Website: bh-photo
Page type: customer-info-address
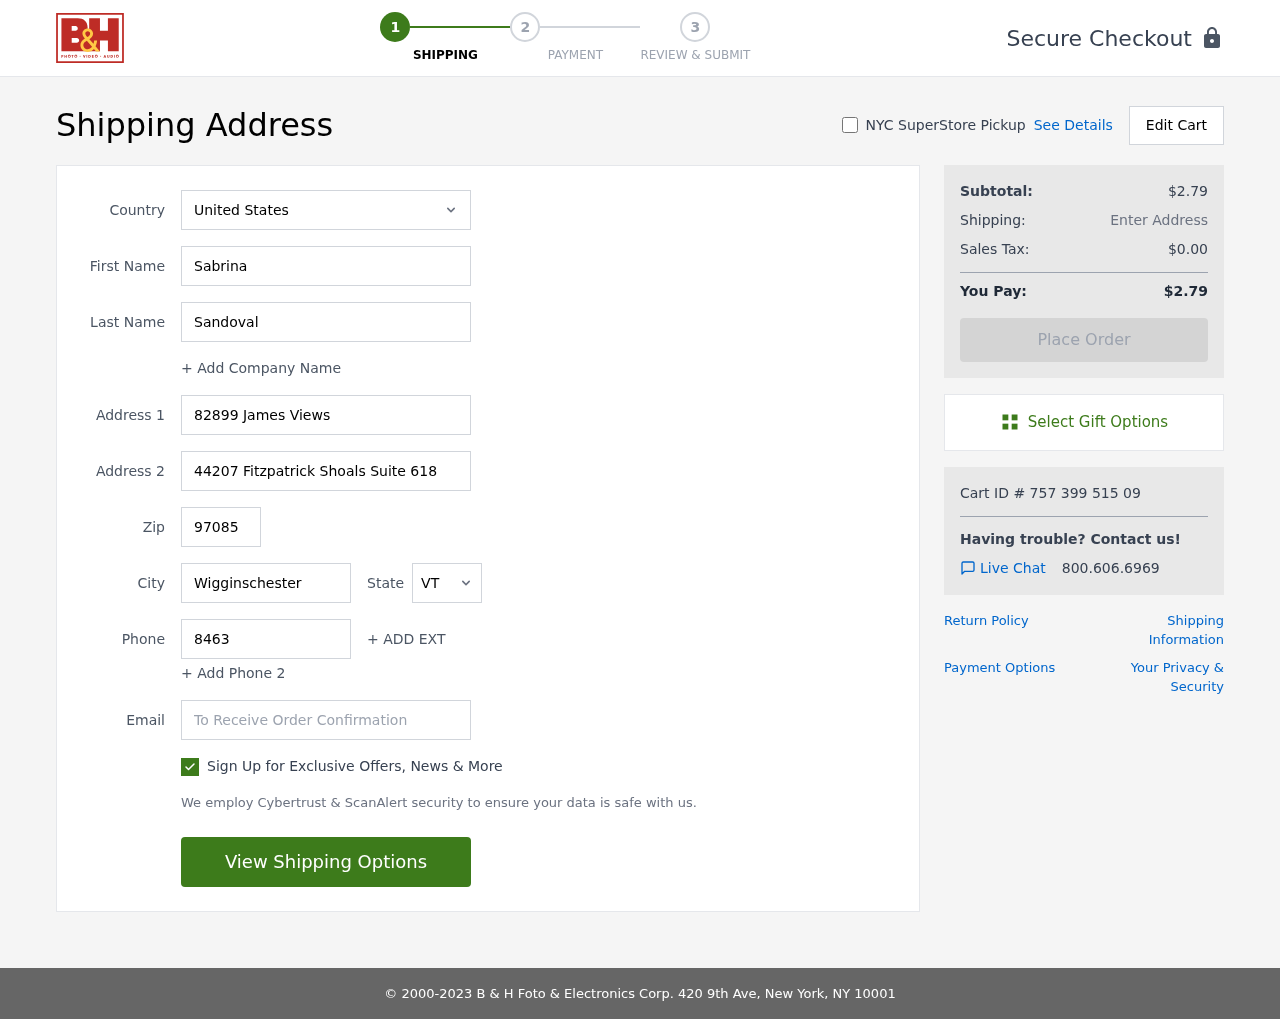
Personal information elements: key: PII_CITY
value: Wigginschester
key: PII_COUNTRY
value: United States
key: PII_EMAIL
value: ssandoval@hotmail.com
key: PII_FIRSTNAME
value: Sabrina
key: PII_LASTNAME
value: Sandoval
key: PII_PHONE
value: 8463043785
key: PII_POSTCODE
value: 97085
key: PII_STATE_ABBR
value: VT
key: PII_STREET
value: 82899 James Views
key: PII_STREET2
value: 44207 Fitzpatrick Shoals Suite 618
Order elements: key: ORDER_SUBTOTAL
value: $2.79
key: ORDER_TAX
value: $0.00
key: ORDER_TOTAL
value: $2.79
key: ORDER_ID
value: Cart ID # 757 399 515 09